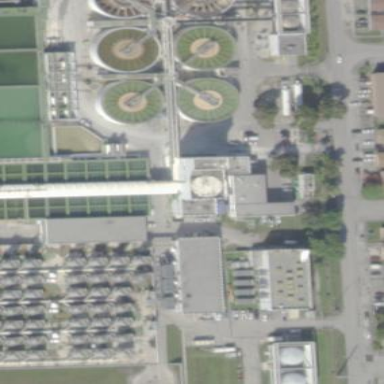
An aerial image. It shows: Wastewater plant protected by fence.